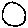
Label: moon